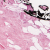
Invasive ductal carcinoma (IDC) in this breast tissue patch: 0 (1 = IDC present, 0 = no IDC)